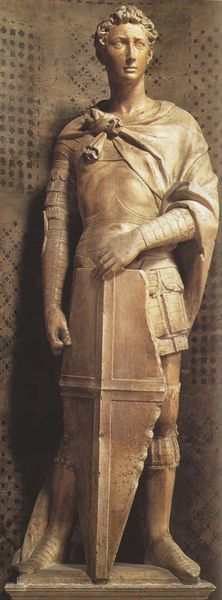
Titel: Hl. Georg
Künstler: Donatello
Institution: Florenz, Bargello
Schlagwörter: mann, umhang, alt, stein, haare, gotik, locken, skulptur, statue, schild, kreuz, ritter, rüstung, jüngling, christlich, mittelalter, romanik, ehre, monarch, waffenrock, armschienen, caeser, schgild